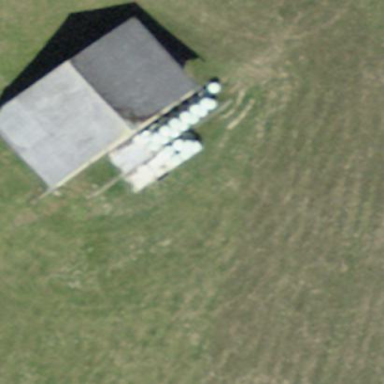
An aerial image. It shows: Barn.